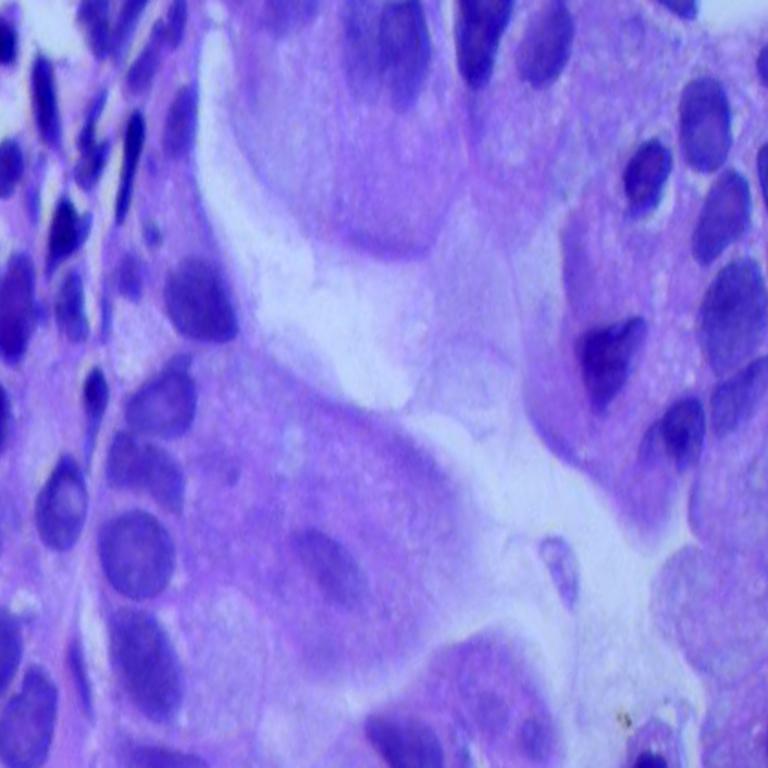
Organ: lung
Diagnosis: adenocarcinomas